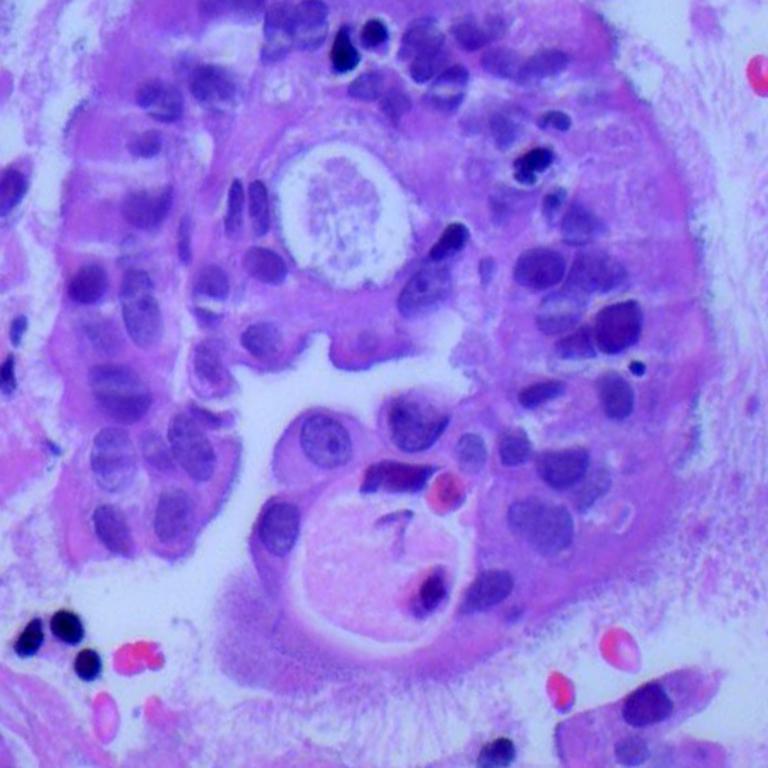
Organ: lung
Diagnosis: adenocarcinomas